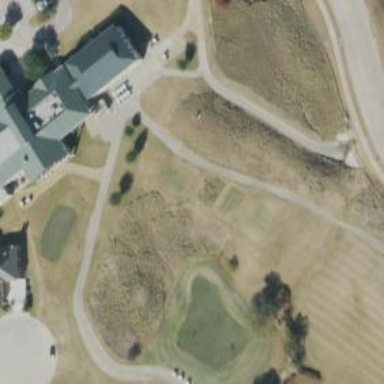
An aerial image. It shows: Golf tee.